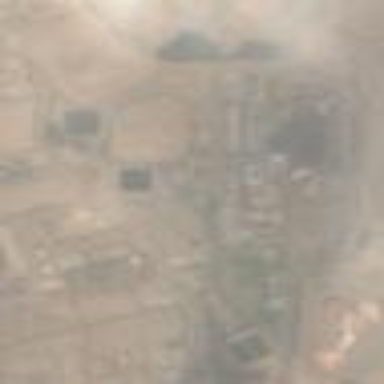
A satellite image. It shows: Industrial area with refinery.